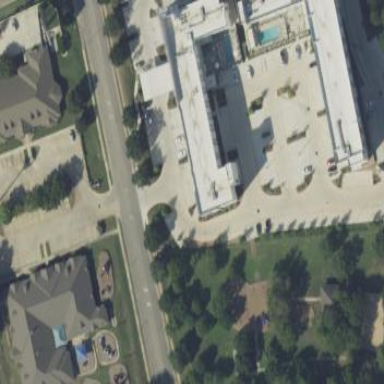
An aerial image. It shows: Hotel building.